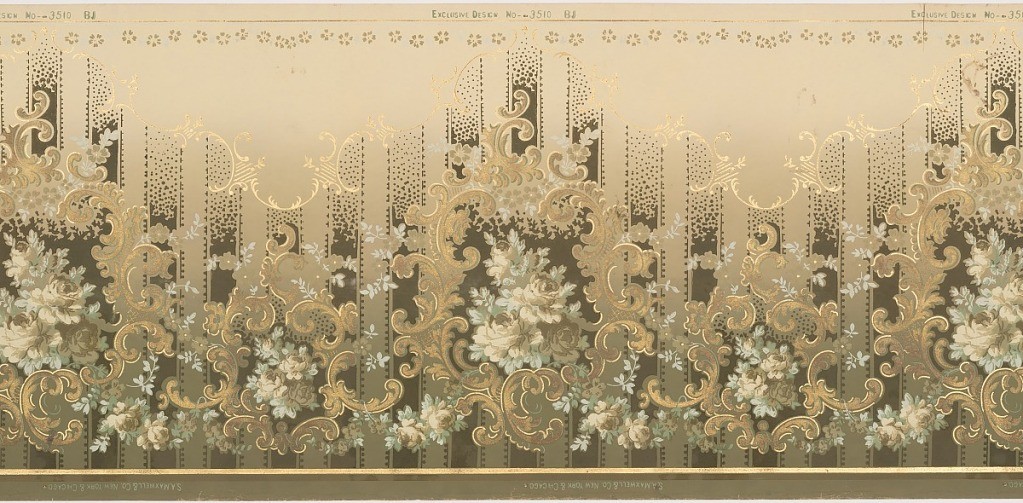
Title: Frieze
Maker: Maxwell & Co., S.A., Chicago, Illinois, USA
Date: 1905–1915
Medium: Machine-printed paper
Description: Rose bouquets and rinceaux over vertical pattern of ribbon-like bands. Printed in shades of green, cream, gold and copper gilt.